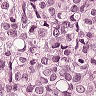
Metastatic tissue present: yes